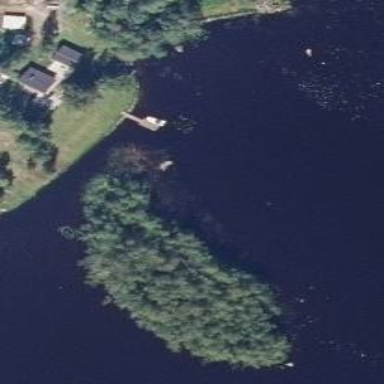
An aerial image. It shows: Islet.